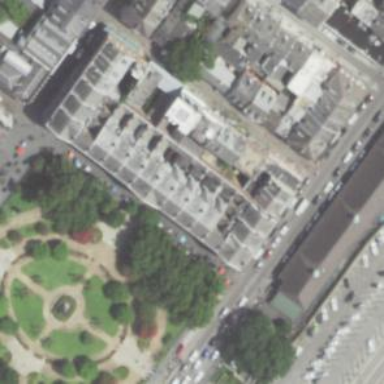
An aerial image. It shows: Marketplace with pedestrian paving stones.